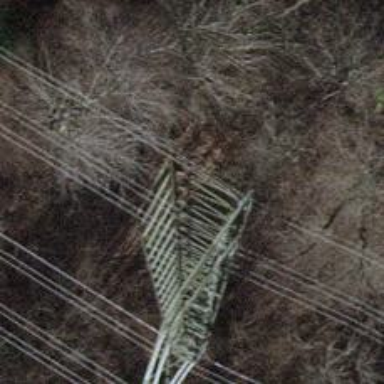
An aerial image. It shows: Power tower.